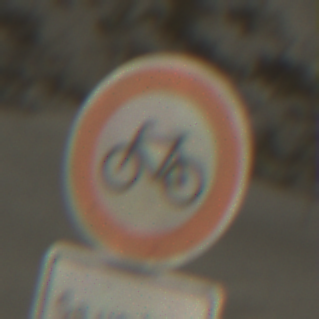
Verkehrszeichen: VerbotRadverkehr
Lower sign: ZeitangabenMitBeschraenkungAufWochentage8
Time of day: MorningAfternoon
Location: Outdoor (Beach)
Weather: PartlyCloudy
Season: NotSpecified
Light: Natural